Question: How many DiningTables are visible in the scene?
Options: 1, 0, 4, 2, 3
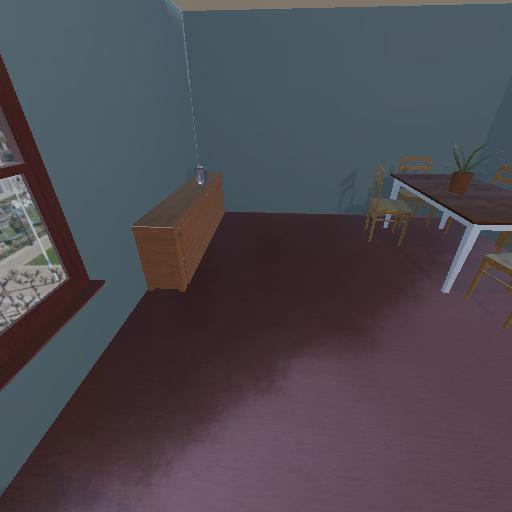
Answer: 1